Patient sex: M
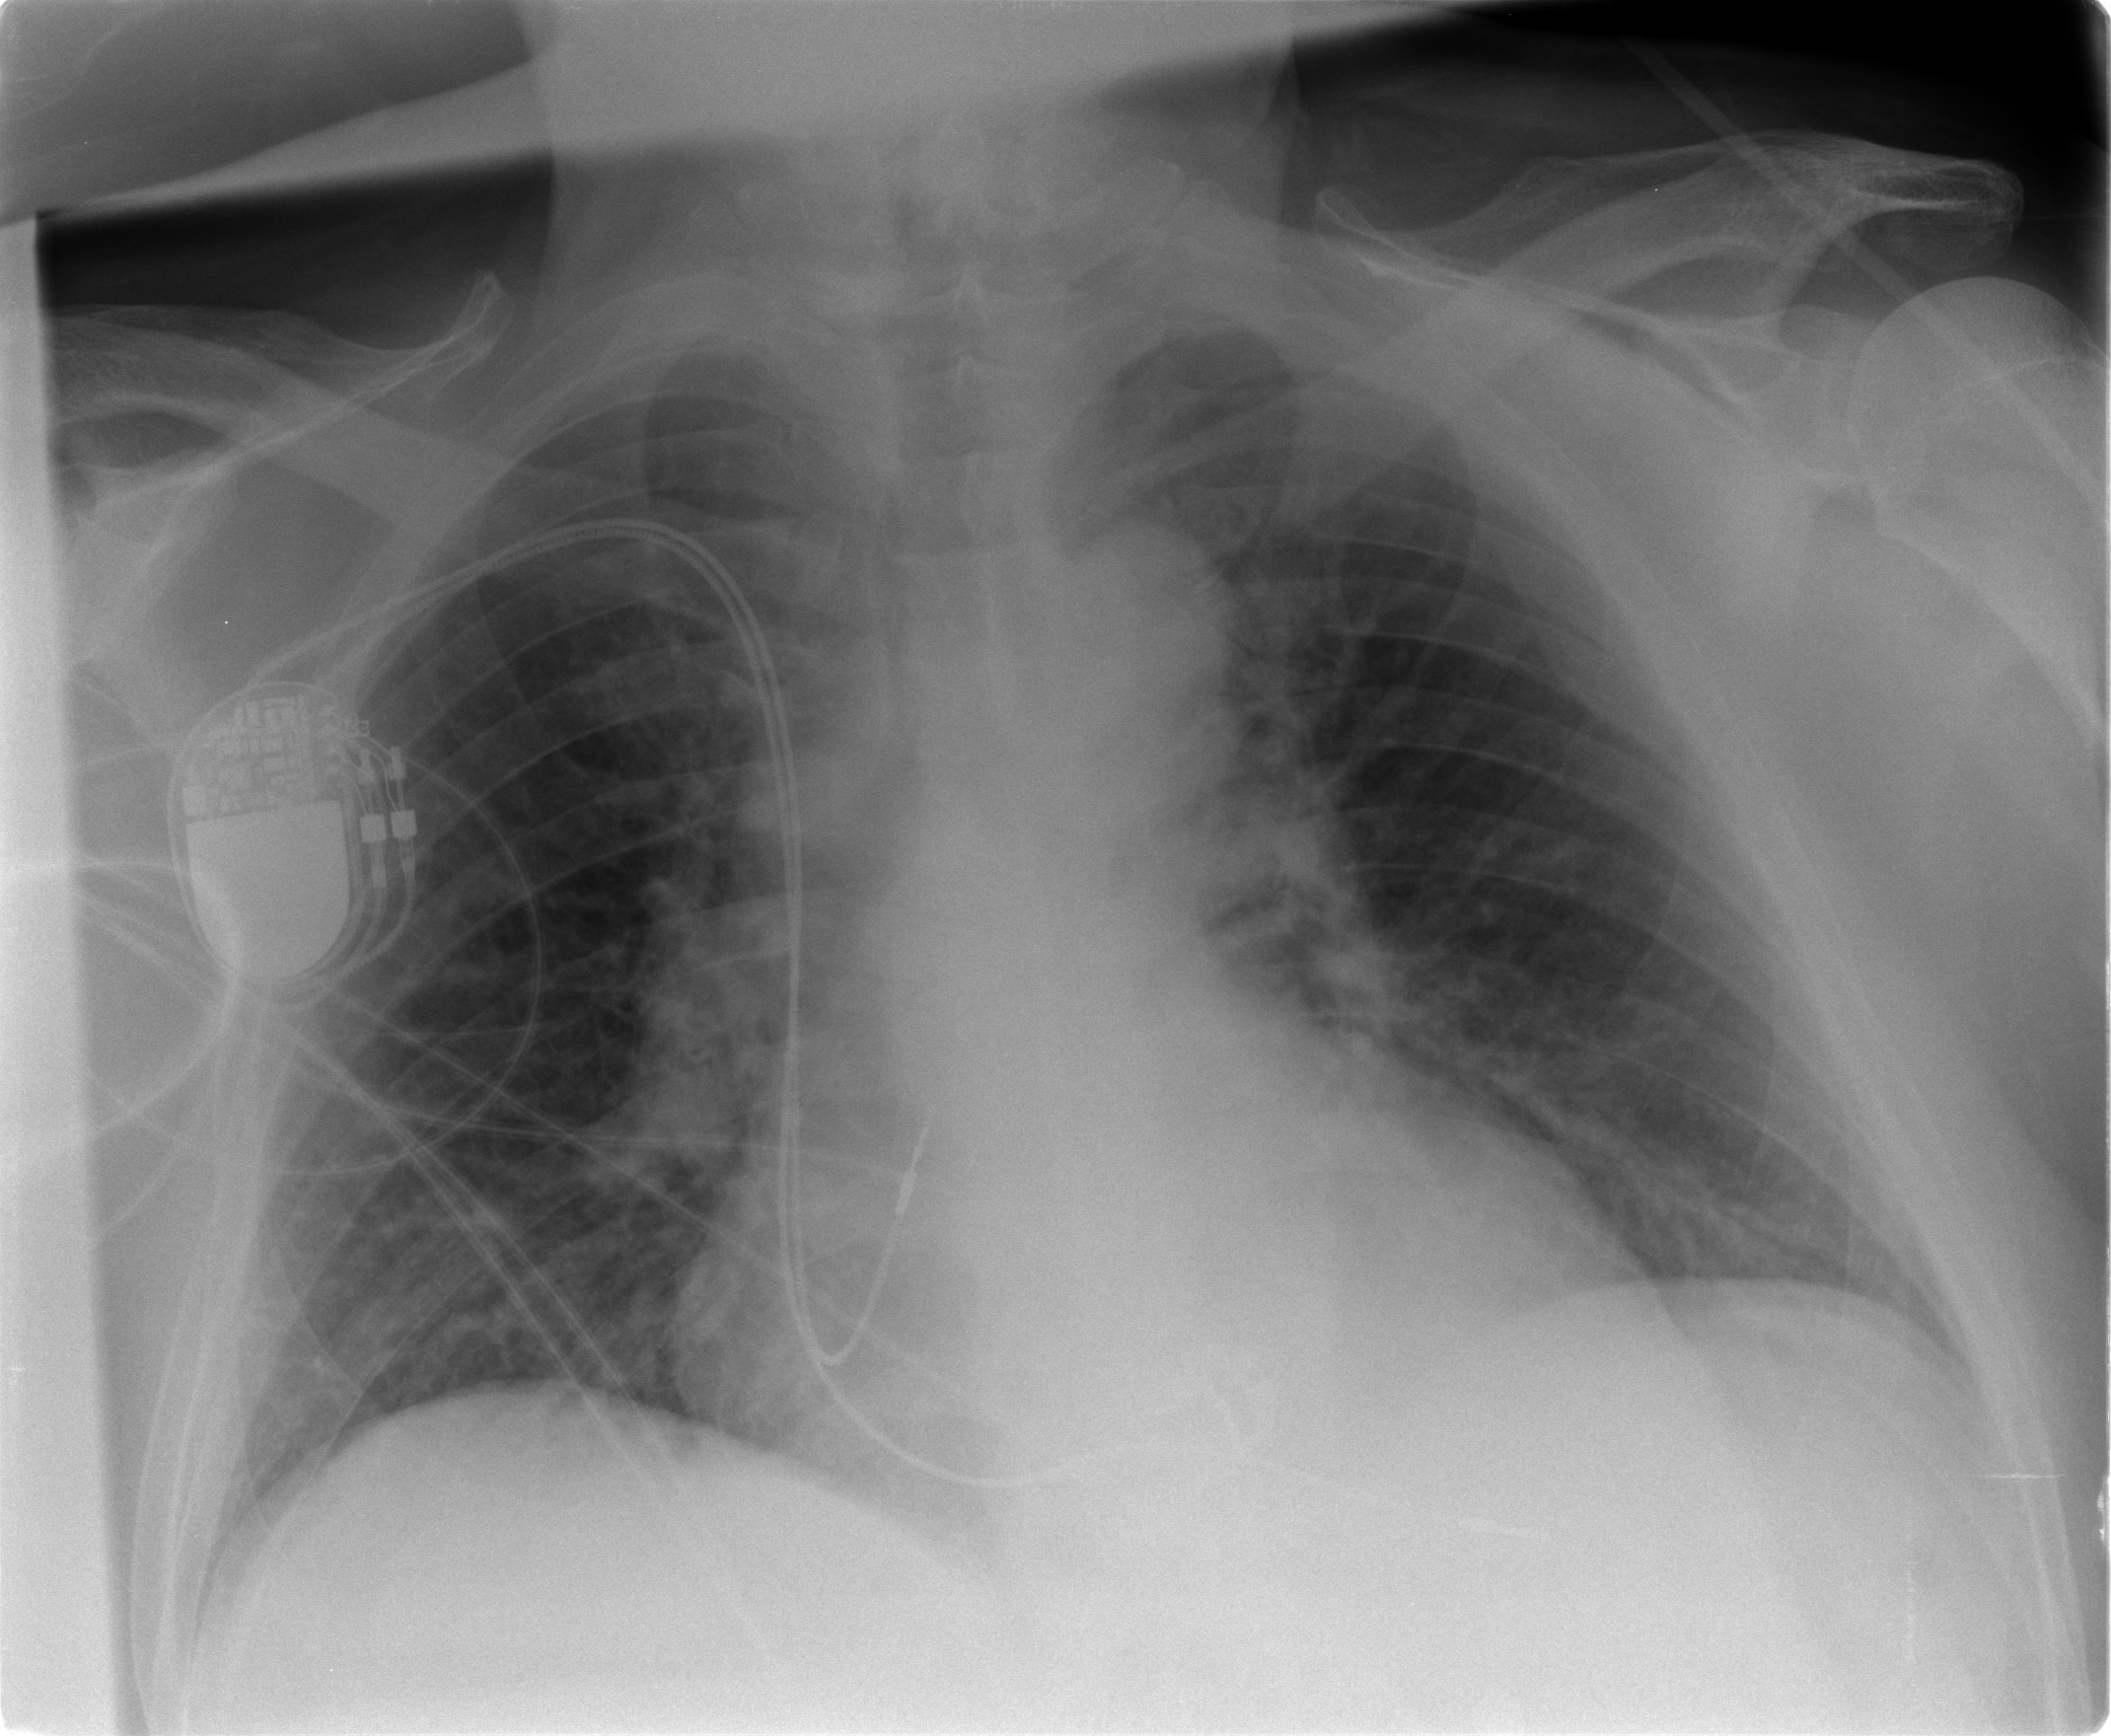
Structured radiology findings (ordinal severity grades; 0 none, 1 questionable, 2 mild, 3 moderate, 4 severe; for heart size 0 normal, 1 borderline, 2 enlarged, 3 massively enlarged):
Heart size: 2
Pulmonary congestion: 1
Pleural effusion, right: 0
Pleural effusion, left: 0
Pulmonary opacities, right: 0
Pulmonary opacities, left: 0
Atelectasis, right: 2
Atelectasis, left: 2